Aerial crown-view tile of a tropical tree (Barro Colorado Island, Panama), acquired 20241216:
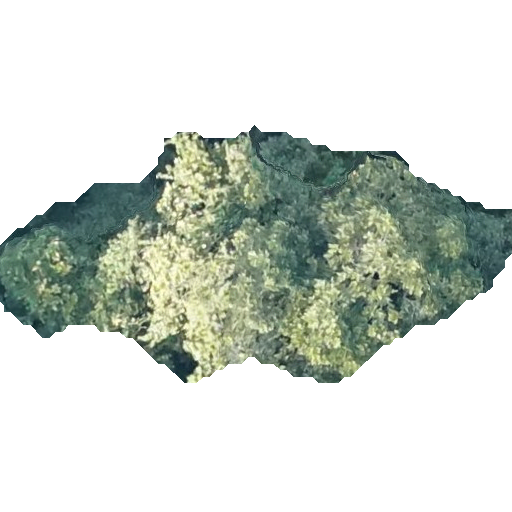
Species: Anacardium excelsum
GBIF accepted scientific name: Anacardium excelsum
Crown area: 127.965 m²